Aerial crown-view tile of a tropical tree (Barro Colorado Island, Panama), acquired 20250512:
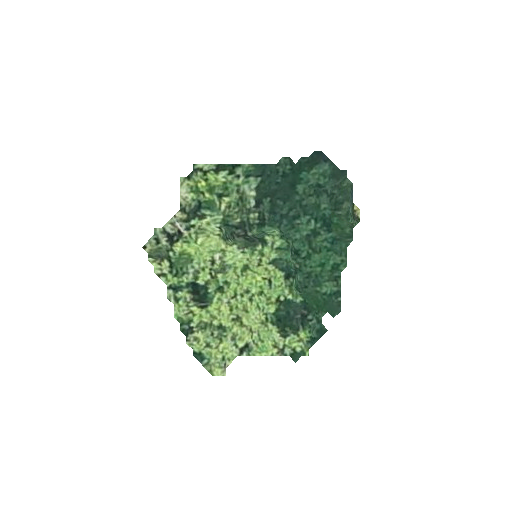
Species: Cavanillesia platanifolia
GBIF accepted scientific name: Cavanillesia platanifolia
Crown area: 48.459 m²